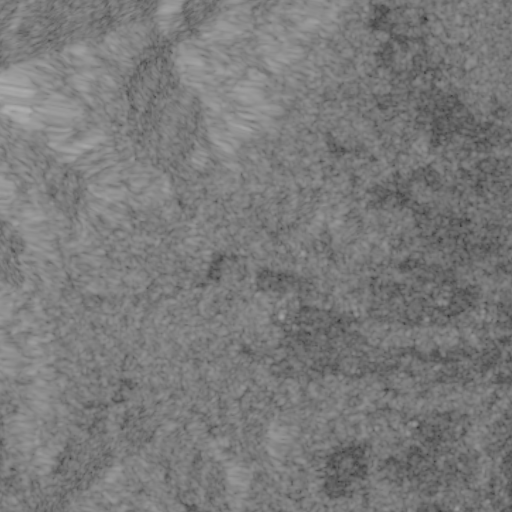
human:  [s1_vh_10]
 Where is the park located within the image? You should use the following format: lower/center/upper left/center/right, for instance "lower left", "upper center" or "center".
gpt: The park is located in the center right of the image.
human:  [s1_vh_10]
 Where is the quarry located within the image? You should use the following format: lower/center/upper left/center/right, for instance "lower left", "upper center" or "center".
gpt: There is no quarry in the image.

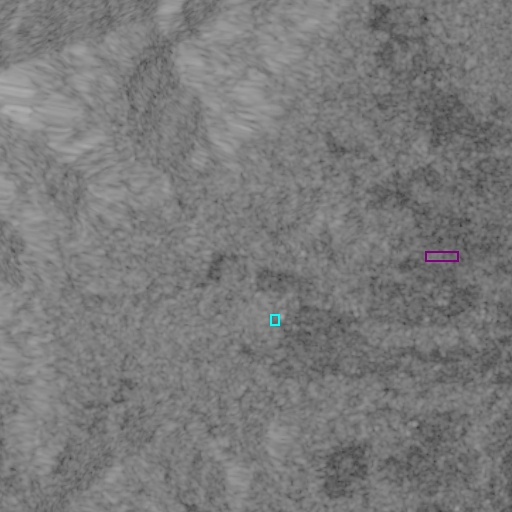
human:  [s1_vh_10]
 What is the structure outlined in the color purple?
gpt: The structure outlined in purple is a park.
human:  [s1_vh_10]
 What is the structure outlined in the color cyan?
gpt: The structure outlined in cyan is a building.
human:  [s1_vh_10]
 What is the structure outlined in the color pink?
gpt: There is no pink outline.